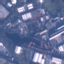
Land use / land cover class: Industrial